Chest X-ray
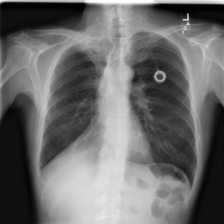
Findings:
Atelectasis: negative
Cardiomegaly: negative
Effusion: negative
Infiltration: negative
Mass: negative
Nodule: negative
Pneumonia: negative
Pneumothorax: negative
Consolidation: negative
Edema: negative
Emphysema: negative
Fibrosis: negative
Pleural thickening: negative
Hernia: negative